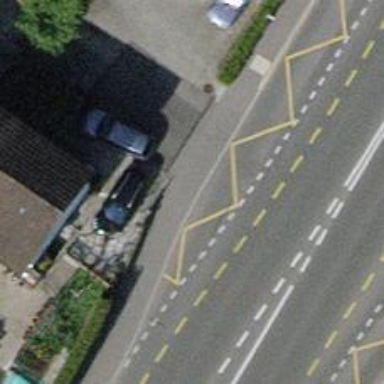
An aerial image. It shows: Platform for public transport and road usage.